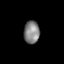
Tissue: lung
Cell type: Epithelial cells
Senescence score: 0.1217
Nuclear area (px): 352
Mean DAPI intensity: 128.977